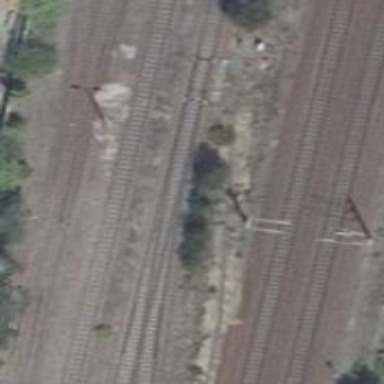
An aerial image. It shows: Railway switch.